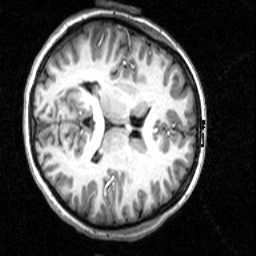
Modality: T1w
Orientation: axial
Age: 29
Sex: female